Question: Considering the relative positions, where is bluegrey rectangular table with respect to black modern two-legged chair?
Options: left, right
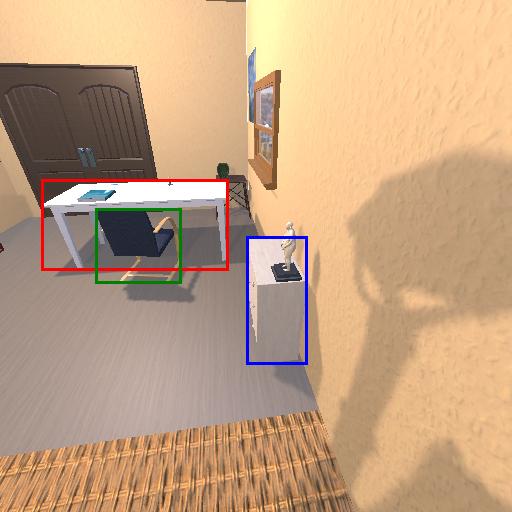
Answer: left